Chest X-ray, AP view. Patient: 77 years old, sex M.
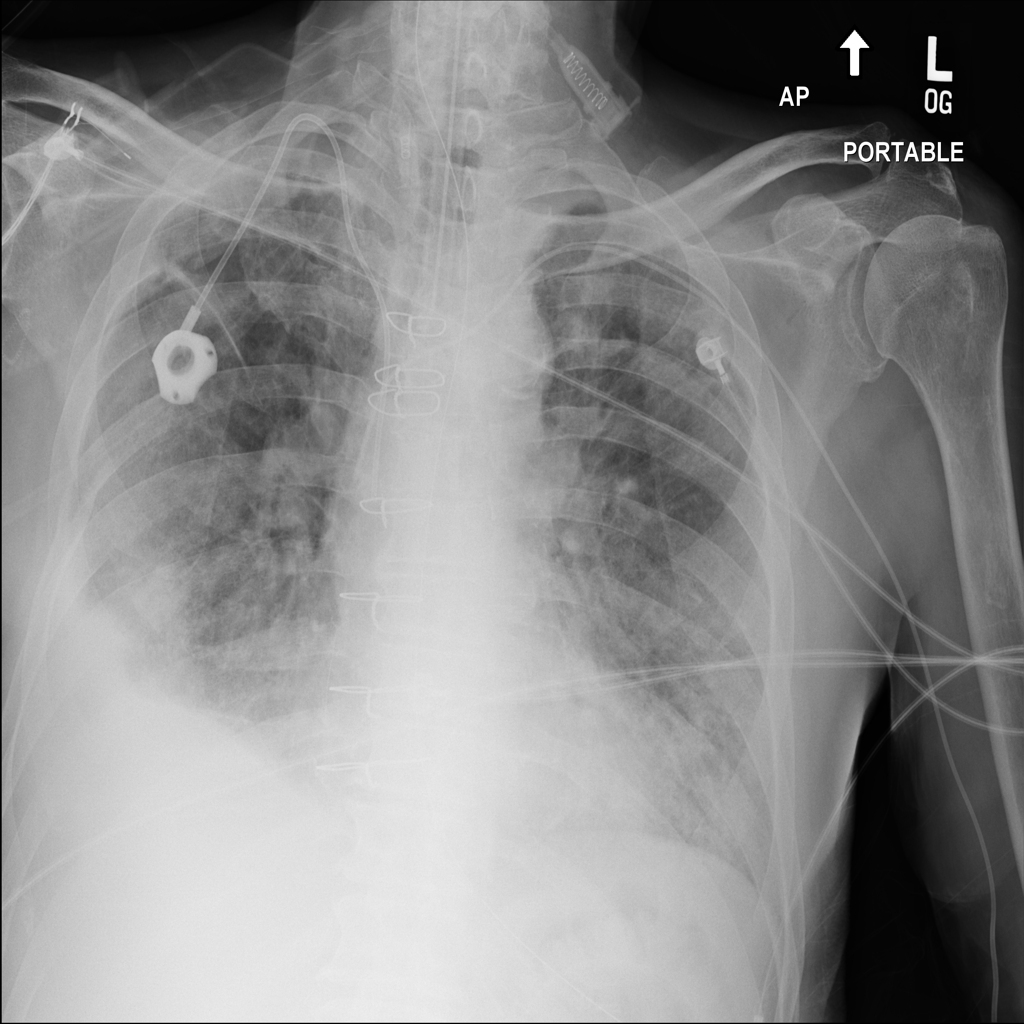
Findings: Edema, Effusion, Infiltration